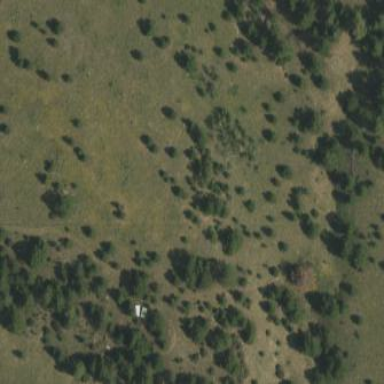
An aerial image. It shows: Woodland area filled with evergreen needle-leaved trees.